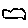
Label: cloud